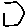
Label: hexagon